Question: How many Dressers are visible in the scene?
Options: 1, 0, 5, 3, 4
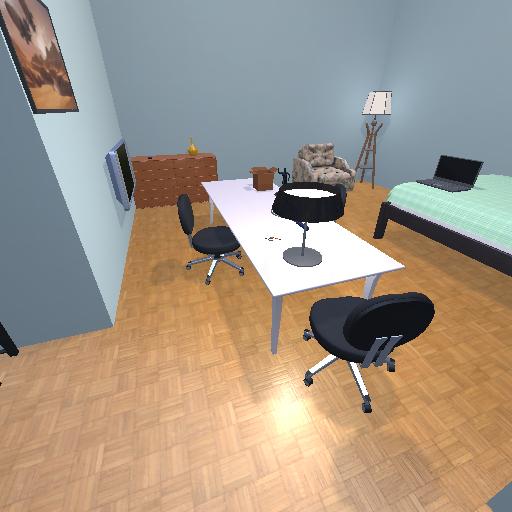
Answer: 1